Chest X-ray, PA view. Patient: 72 years old, sex M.
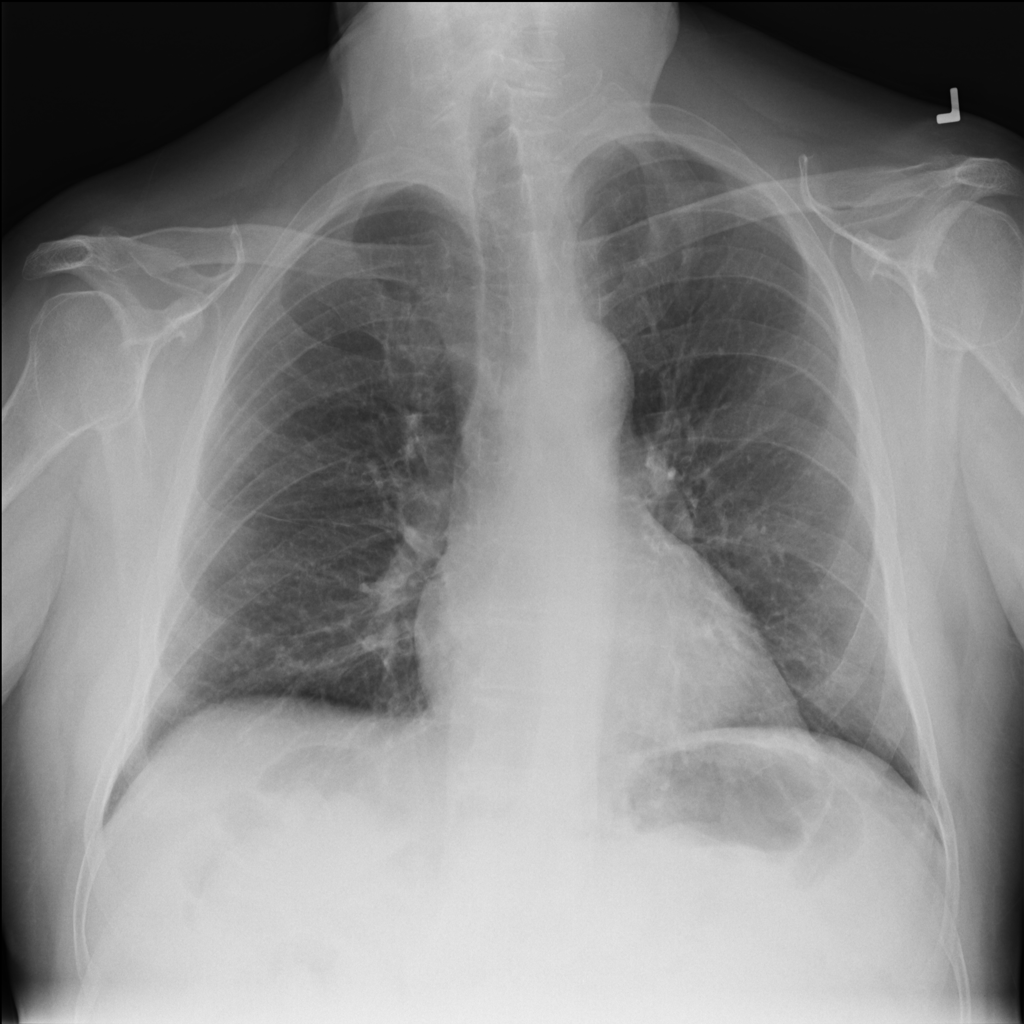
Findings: No Finding